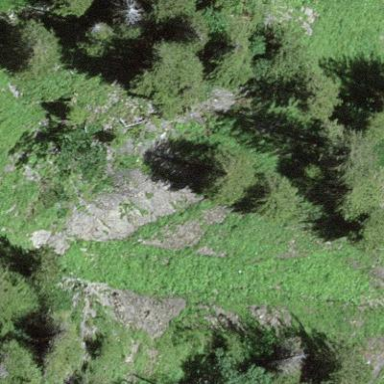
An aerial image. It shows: Forest area.